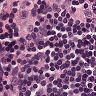
Metastatic tissue present: no